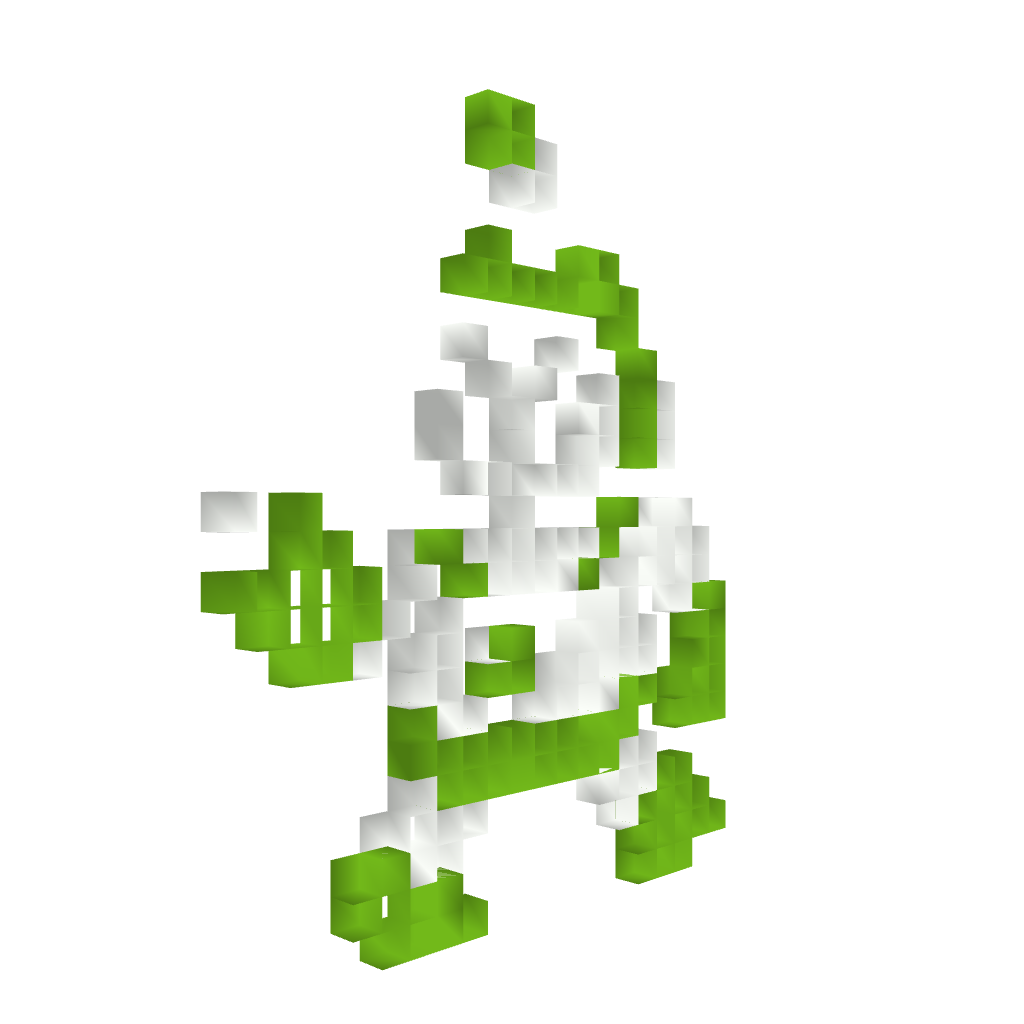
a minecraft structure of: Bubbleman (ErnieCIII)